Interaction volume radius: 10 \u00c5
Interaction volume height: 25 \u00c5
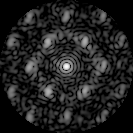
Disorder parameter: 0.5659